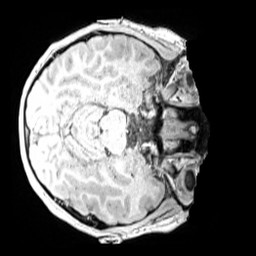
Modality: MP2RAGE
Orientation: axial
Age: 11
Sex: male
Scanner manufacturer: siemens
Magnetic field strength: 3 T
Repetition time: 4 s
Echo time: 0.00299 s